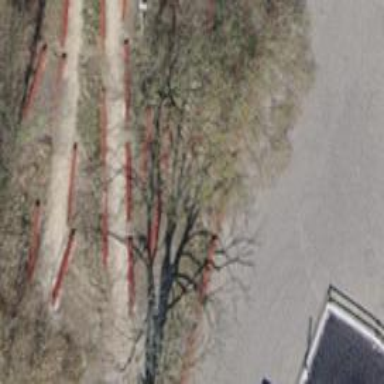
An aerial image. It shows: Red bench.